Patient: sex F, age 70
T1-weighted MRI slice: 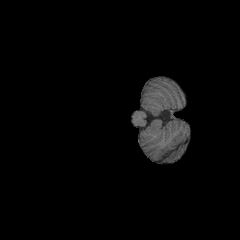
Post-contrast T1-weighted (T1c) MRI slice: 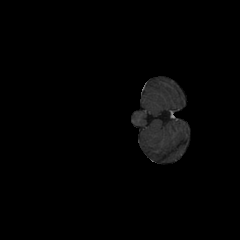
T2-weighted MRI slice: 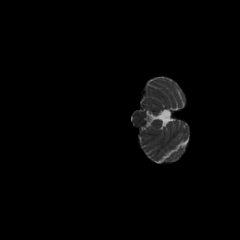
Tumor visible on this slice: no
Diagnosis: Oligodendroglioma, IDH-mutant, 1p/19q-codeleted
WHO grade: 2